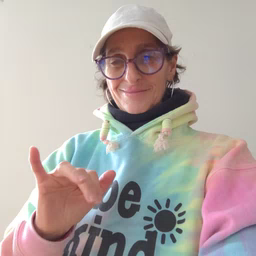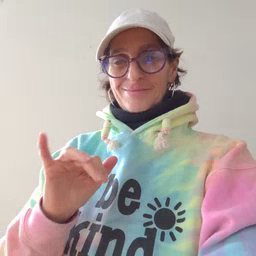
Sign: finger